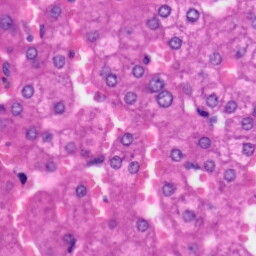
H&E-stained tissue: Liver